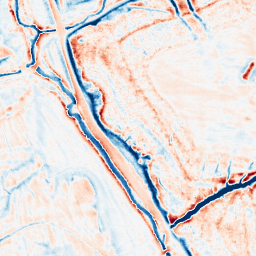
Category: edge_preserving
Decomposition family: guided
Decomposition parameters: radius: 4
eps: 0.1
Upsampling method: sinc_blackman
Upsampling parameters: scale: 4
kernel_size: 8
Upsampling scale: 4